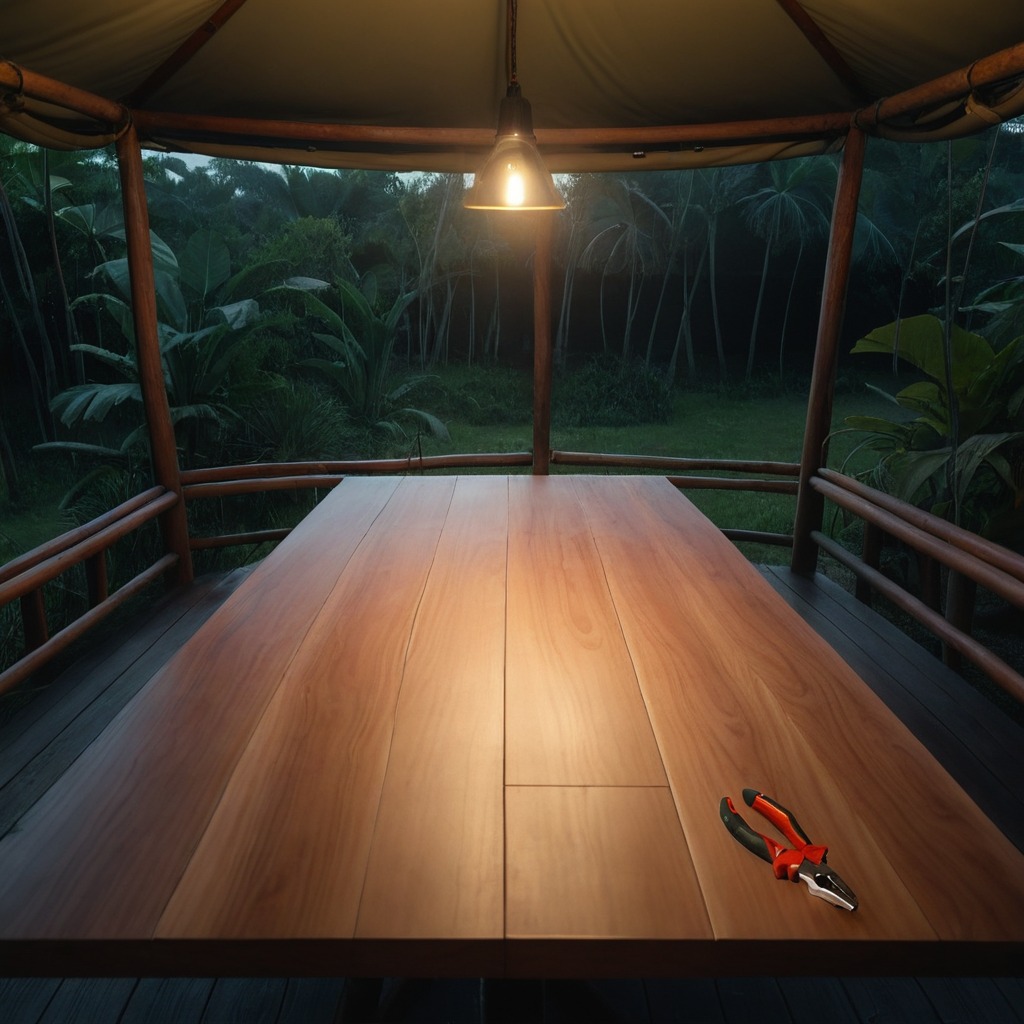
A plier lies on a wooden table inside a jungle field workshop tent at night.